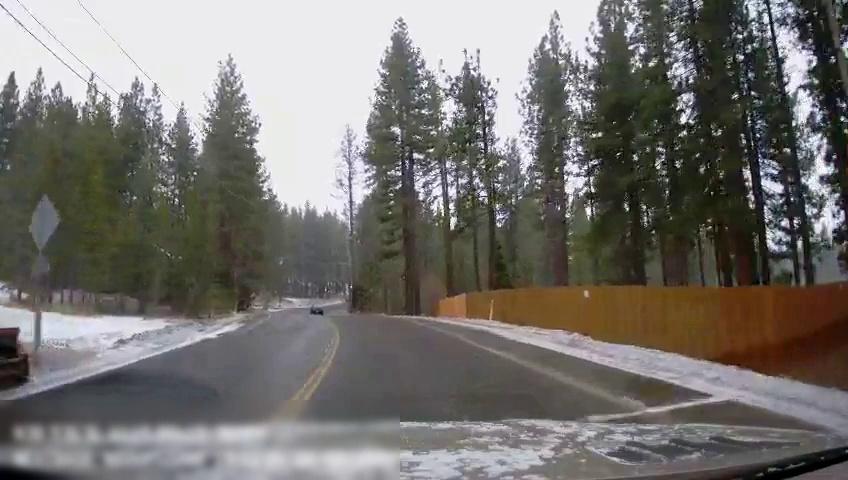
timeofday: Day
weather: Snowy
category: Drivable Space
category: Vehicles | SUV
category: Lanes | Current Lane
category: Lanes | Current Lane
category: Traffic | Signs